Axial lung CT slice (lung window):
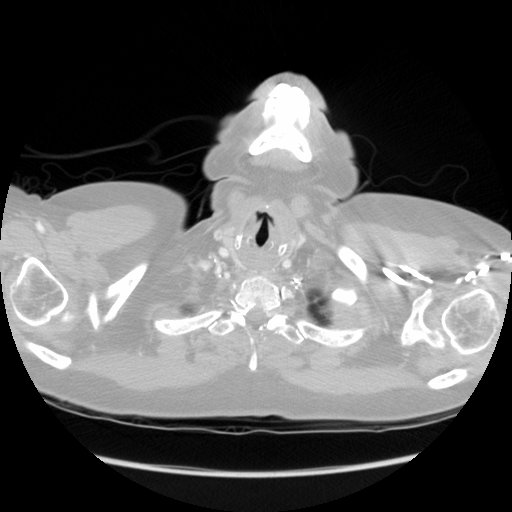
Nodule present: no